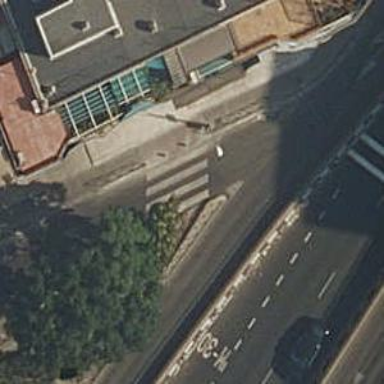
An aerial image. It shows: Uncontrolled road crossing.